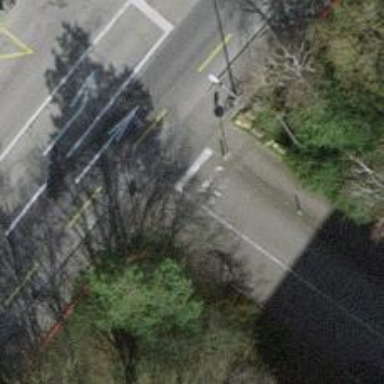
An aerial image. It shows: Crossing with traffic signals and central island.